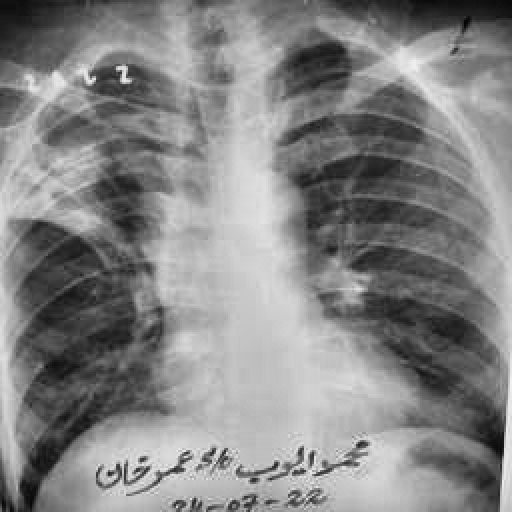
Finding: TUBERCULOSIS